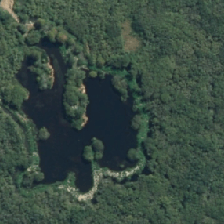
Land cover: lake_pond